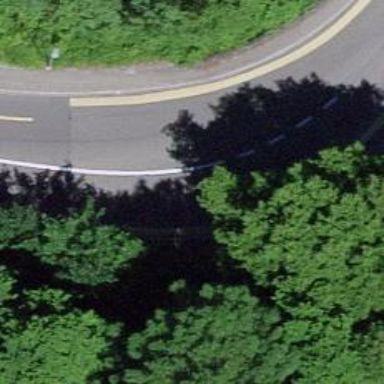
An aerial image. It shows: Bus stop along the road.